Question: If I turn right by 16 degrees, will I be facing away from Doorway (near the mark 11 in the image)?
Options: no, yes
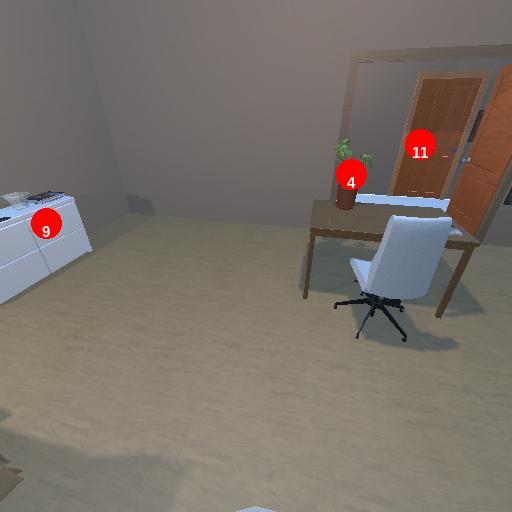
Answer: no